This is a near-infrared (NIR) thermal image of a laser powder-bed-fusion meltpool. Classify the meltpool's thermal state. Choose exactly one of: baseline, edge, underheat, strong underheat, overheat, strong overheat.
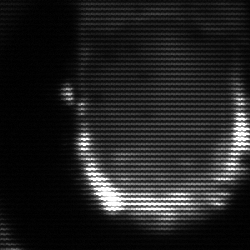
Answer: baseline